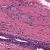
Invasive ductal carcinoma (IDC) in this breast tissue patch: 0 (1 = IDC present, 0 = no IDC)